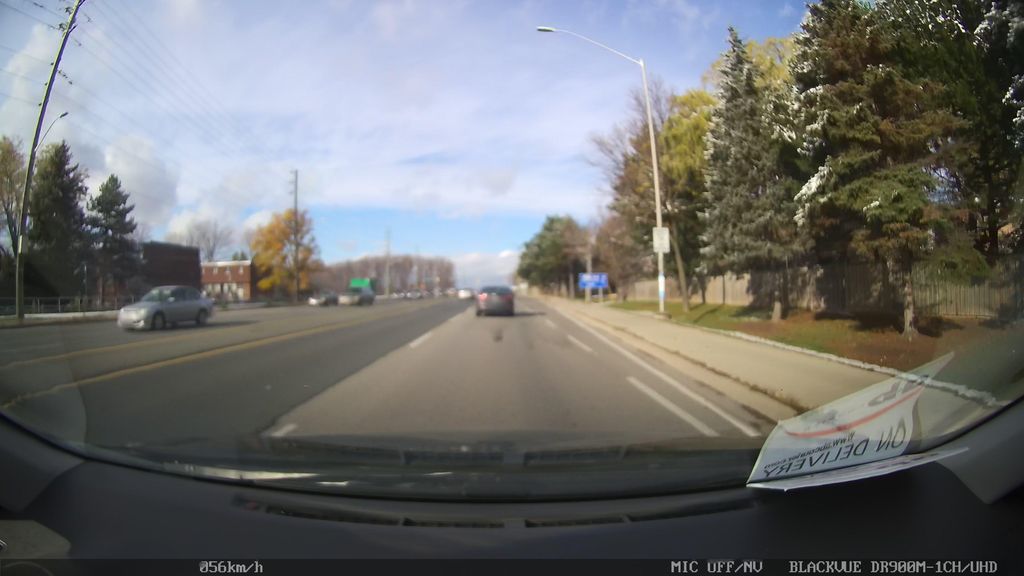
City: toronto